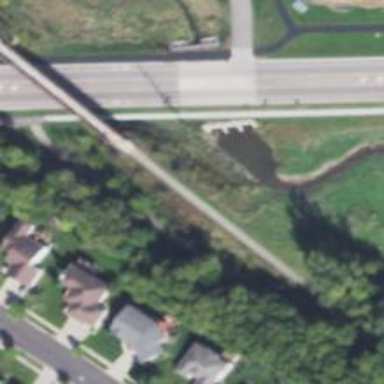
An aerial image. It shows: Bridge over cycleway designed for nordic skiing.